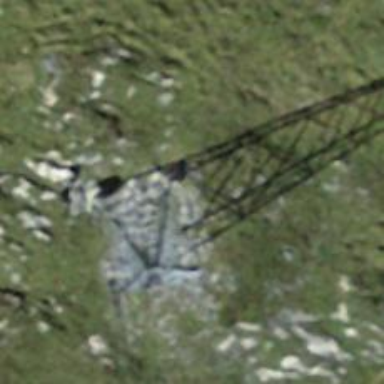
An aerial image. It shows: Pylon used for aerialway.